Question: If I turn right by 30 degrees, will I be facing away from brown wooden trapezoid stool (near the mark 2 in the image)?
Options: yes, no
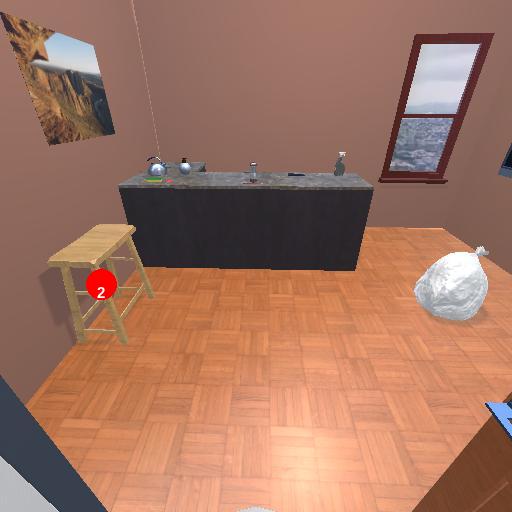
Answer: yes